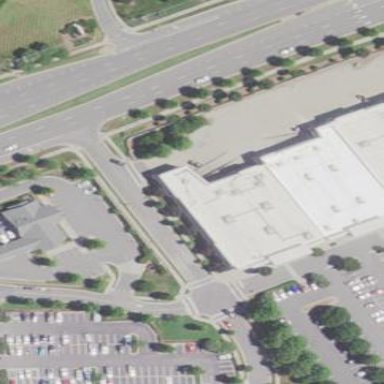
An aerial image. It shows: Building.